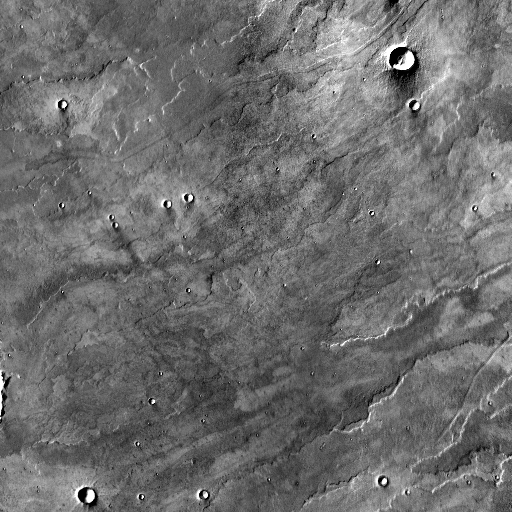
Crater classes present: Background, Other, Buried